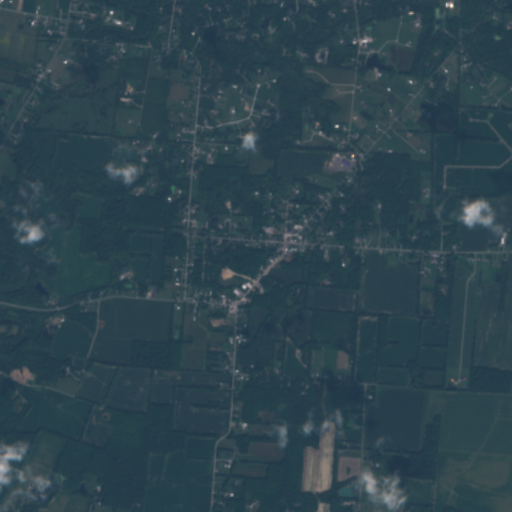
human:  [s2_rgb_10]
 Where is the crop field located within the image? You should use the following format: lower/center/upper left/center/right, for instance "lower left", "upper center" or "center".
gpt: The crop field is located in the upper right of the image.
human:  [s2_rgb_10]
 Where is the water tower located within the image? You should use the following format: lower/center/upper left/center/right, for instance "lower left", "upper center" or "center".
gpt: The water tower is located in the lower center of the image.
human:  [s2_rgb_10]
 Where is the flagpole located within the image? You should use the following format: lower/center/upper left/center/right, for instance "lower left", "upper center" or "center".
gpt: The flagpole is located in the upper center of the image.
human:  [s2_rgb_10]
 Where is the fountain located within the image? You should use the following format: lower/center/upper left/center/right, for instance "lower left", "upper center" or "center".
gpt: The fountain is located in the center of the image.
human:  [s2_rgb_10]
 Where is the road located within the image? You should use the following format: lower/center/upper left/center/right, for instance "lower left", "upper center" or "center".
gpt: There is no road in the image.